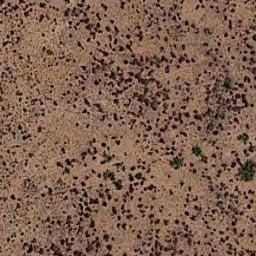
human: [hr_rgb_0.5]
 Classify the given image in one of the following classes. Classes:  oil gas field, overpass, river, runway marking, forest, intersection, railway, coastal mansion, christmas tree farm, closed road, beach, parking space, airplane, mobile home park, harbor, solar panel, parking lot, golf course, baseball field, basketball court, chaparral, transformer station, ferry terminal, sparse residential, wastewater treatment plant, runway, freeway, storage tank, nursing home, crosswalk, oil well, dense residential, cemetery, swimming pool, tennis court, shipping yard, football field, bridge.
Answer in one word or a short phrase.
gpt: chaparral